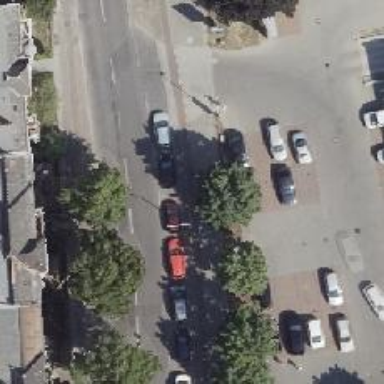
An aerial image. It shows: Cycleway track with kerb separating it from parking lane on the left side.